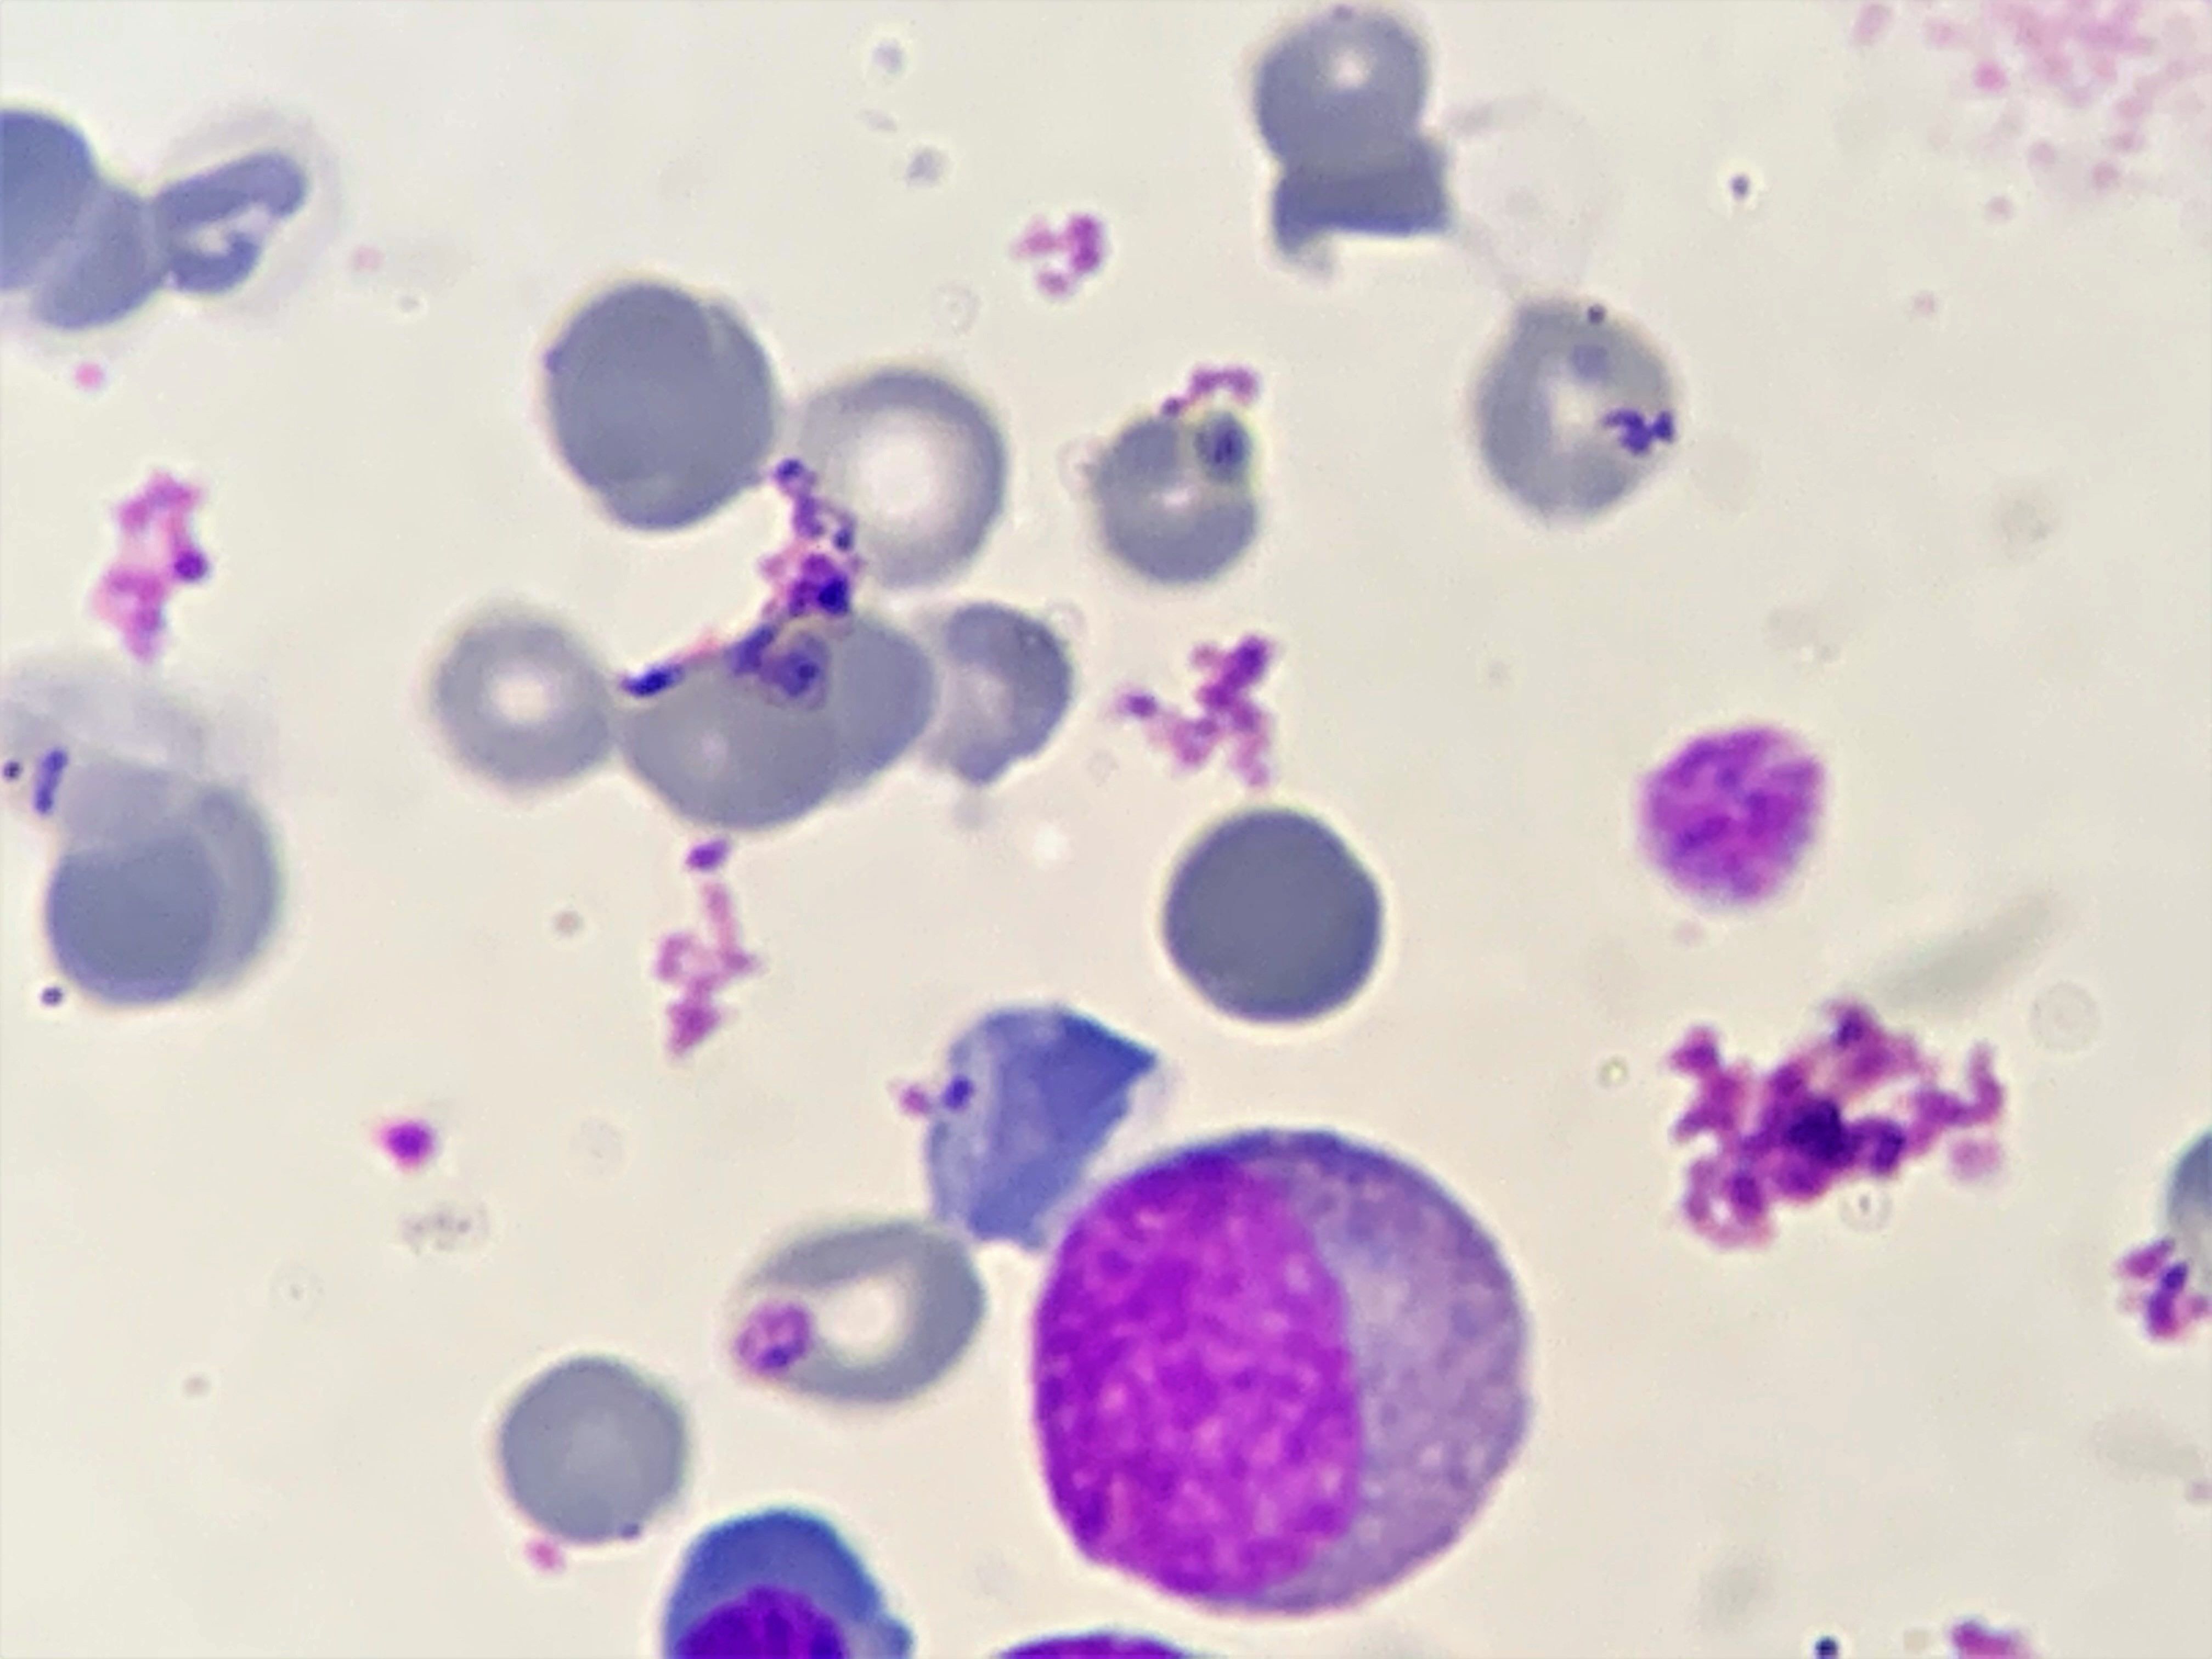
Cell type: MYELOCYTE